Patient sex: F
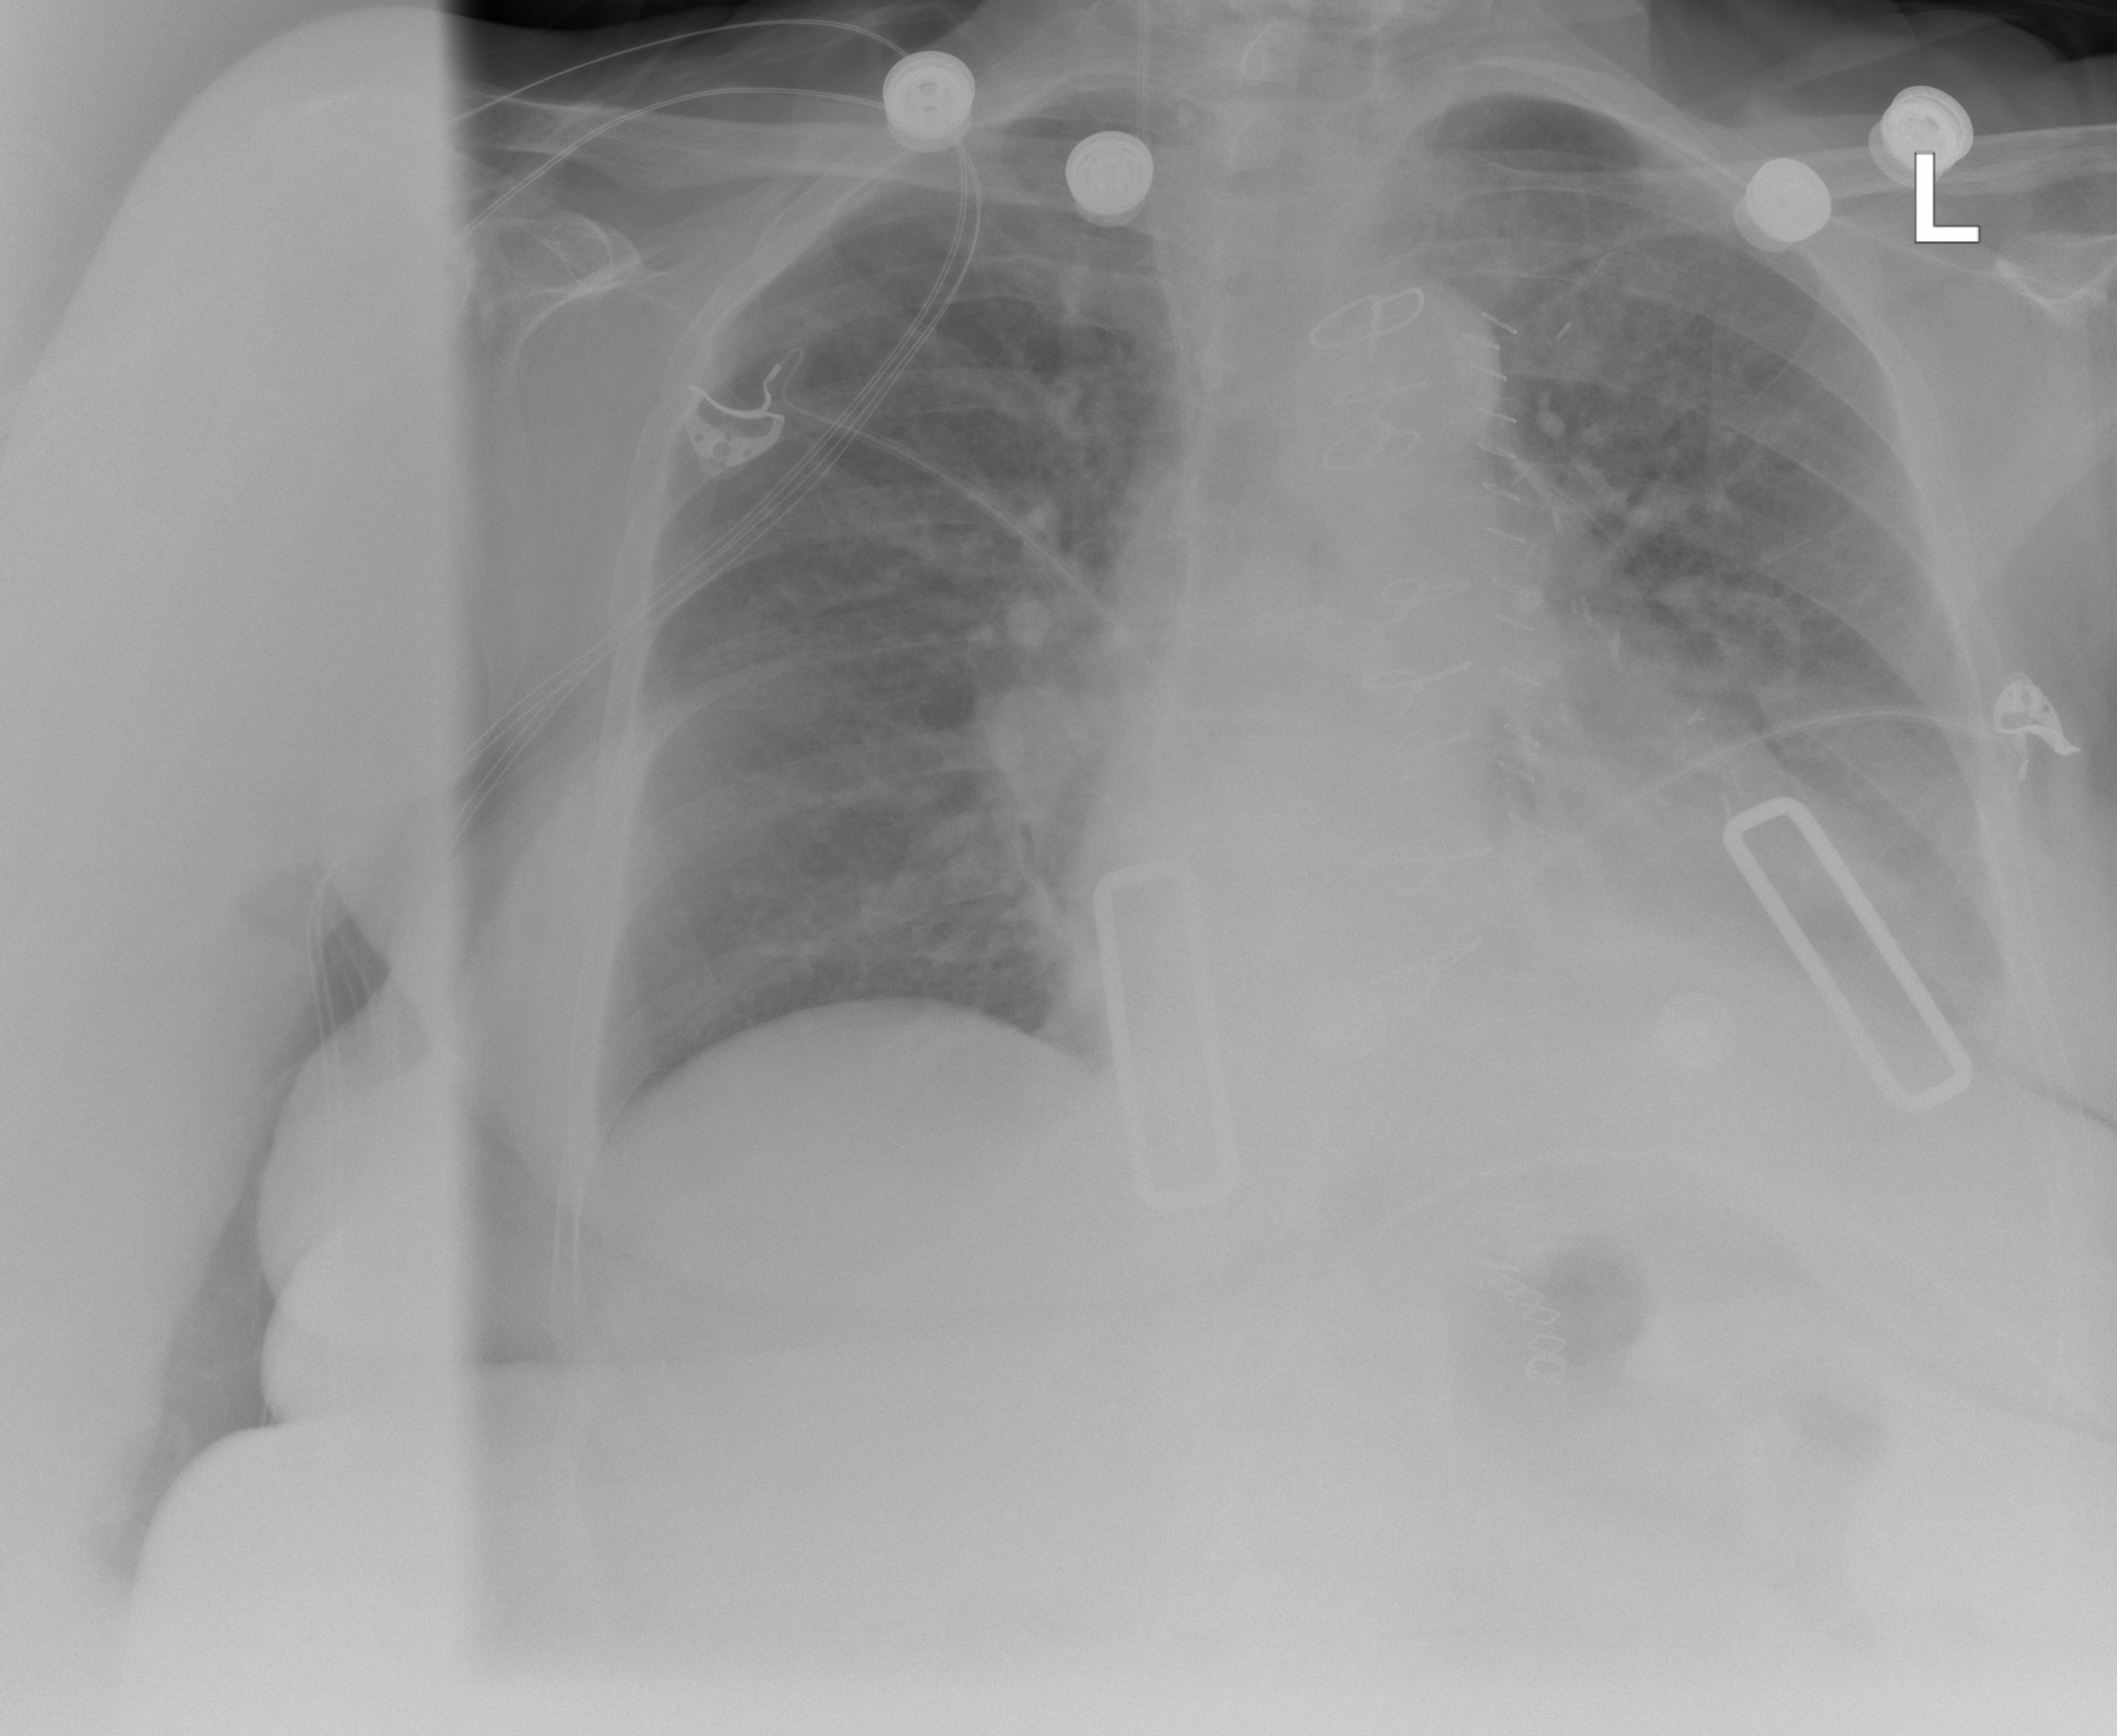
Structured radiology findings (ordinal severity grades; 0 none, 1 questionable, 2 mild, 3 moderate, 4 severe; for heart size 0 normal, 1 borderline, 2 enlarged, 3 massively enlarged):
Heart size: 2
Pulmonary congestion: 0
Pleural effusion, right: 0
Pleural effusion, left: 2
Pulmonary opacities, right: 0
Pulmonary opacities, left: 0
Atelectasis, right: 0
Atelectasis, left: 2